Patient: sex F, age 52
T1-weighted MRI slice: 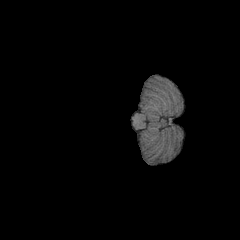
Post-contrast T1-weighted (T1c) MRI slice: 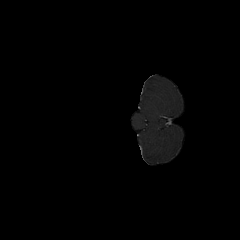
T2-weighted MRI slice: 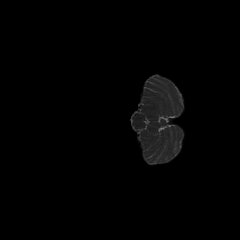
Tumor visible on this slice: no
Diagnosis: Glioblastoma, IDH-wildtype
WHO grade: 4